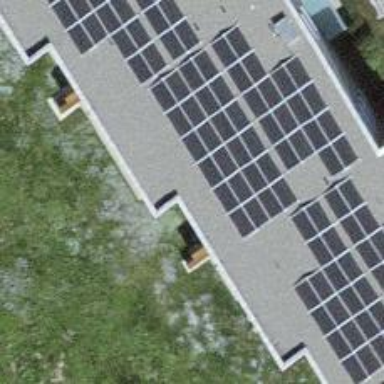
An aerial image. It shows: Solar power generator.